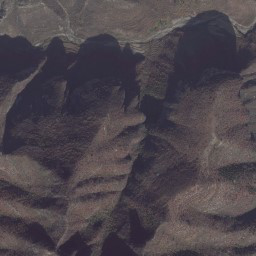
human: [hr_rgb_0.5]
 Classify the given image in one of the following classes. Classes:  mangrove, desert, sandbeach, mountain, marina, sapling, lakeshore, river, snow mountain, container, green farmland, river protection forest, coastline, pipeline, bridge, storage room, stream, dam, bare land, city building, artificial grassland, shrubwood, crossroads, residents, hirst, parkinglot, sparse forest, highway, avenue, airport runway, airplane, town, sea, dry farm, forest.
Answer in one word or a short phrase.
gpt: mountain